An envelope spectrum derived from a bearing vibration measurement is shown; the reference markers locate BPFO, BPFI, BSF and FTF for this bearing geometry and shaft speed. Based on the visible evidence, which condition applies: normal, inner_race, outer_race, ball?
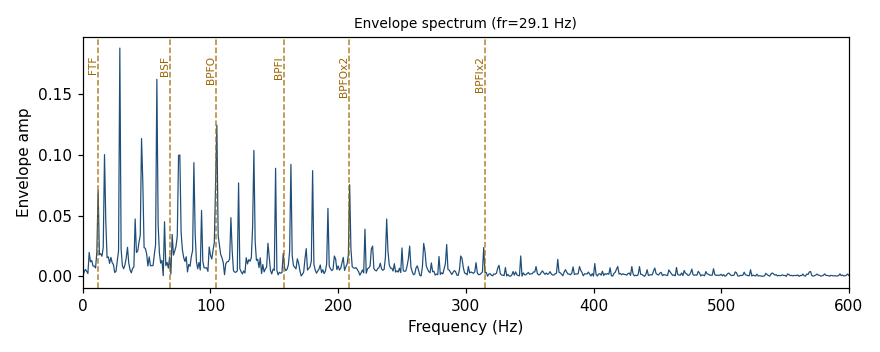
Answer: outer_race